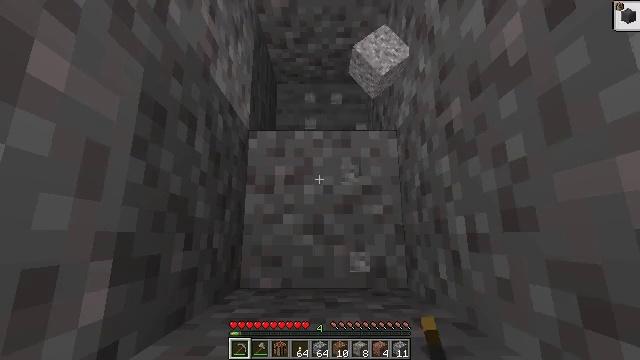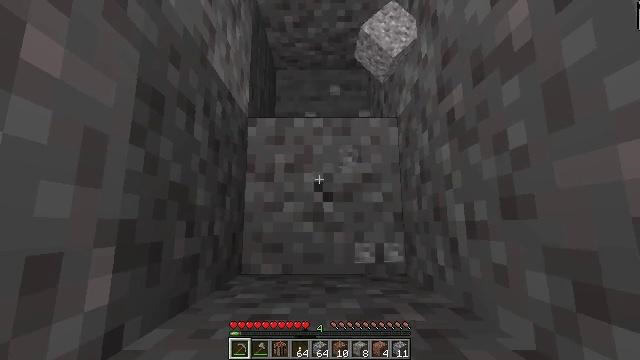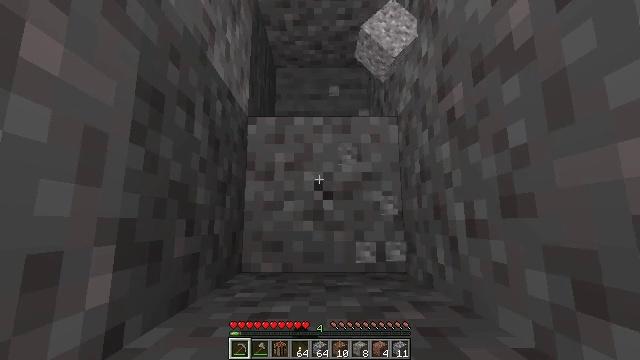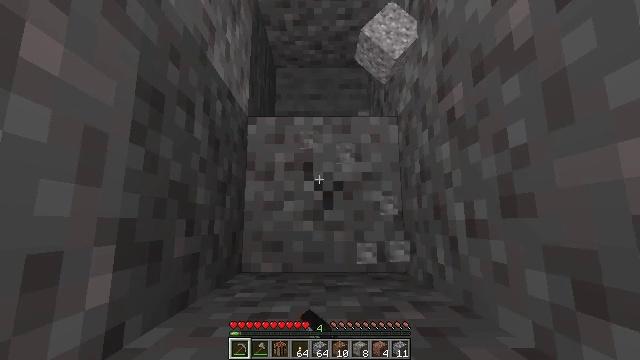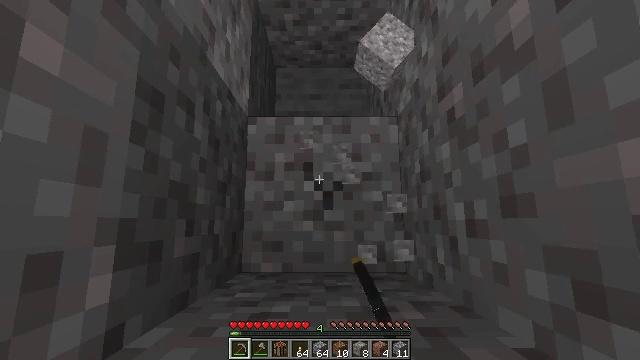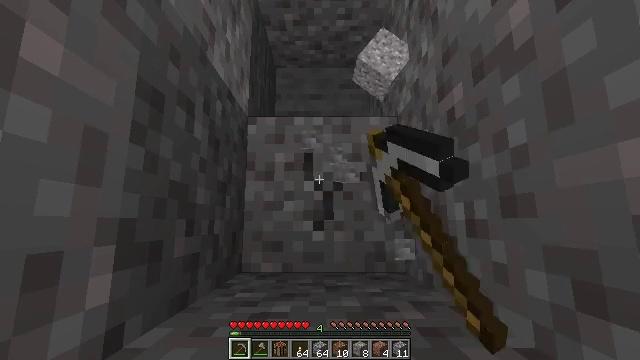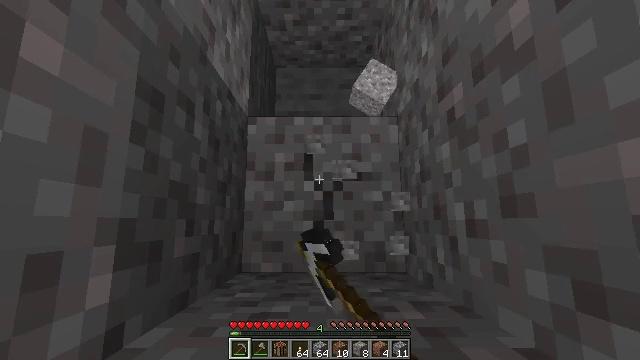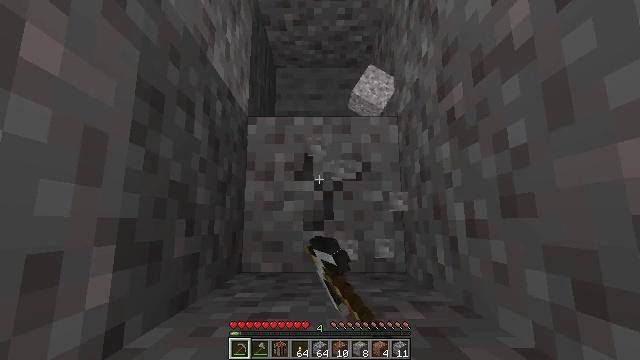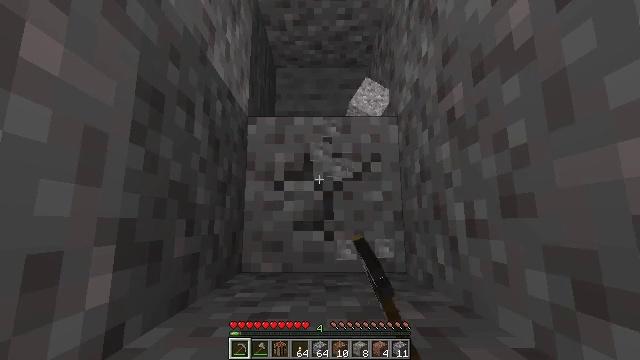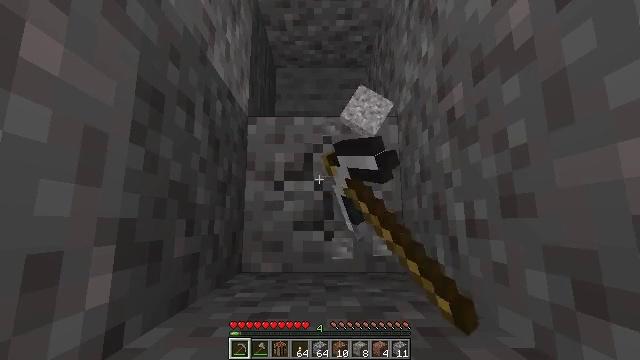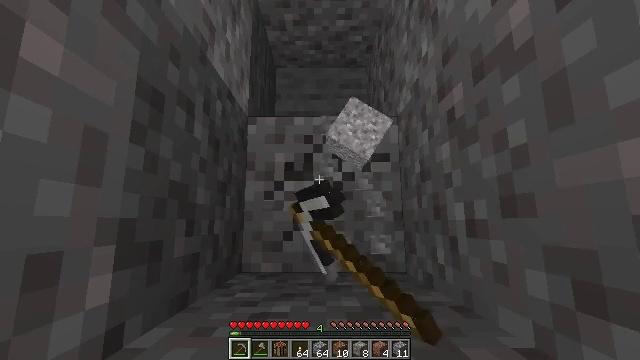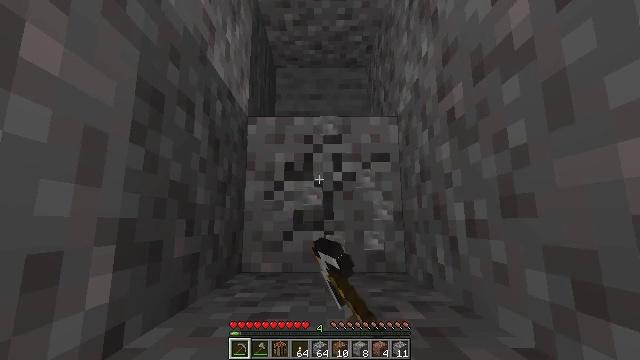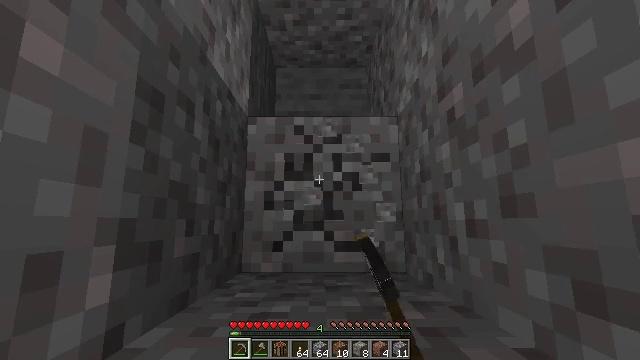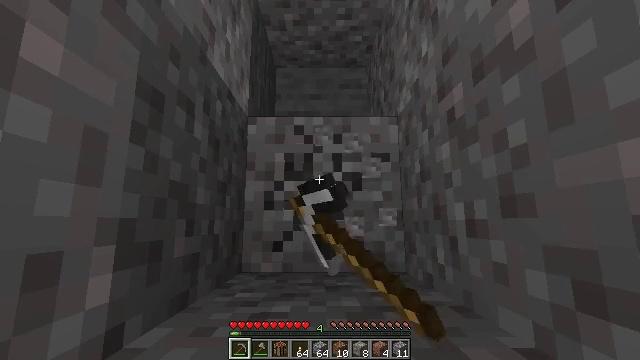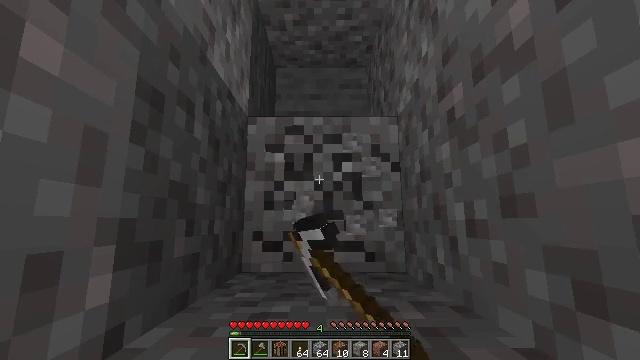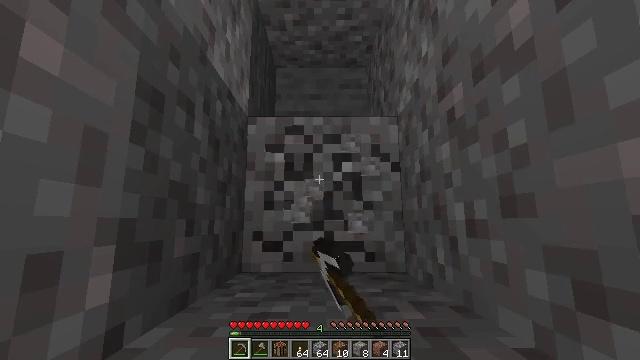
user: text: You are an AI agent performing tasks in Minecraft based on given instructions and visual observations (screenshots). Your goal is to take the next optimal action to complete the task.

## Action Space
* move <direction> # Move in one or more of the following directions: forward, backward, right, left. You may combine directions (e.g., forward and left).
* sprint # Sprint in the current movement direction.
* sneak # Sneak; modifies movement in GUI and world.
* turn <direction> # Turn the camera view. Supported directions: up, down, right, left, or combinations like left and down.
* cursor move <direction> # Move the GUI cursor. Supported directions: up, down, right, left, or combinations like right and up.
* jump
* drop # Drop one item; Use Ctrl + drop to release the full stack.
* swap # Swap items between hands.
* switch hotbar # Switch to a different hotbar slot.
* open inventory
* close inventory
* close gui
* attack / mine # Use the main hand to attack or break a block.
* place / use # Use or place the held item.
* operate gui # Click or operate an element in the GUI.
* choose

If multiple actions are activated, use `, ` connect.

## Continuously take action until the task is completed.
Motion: motion action
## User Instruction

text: Break the gravel block.
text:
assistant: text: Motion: turn down, attack / mine
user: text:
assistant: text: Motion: attack / mine
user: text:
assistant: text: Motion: attack / mine
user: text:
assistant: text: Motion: attack / mine
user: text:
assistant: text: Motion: attack / mine
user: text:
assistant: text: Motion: attack / mine
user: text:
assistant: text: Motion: attack / mine
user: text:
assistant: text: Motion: attack / mine
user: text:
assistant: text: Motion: attack / mine
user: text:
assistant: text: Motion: attack / mine
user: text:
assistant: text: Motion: attack / mine
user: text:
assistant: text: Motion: attack / mine
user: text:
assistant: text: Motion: attack / mine
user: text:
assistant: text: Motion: attack / mine
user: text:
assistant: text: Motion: attack / mine
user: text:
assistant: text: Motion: attack / mine
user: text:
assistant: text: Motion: attack / mine
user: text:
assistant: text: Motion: attack / mine
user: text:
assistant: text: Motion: attack / mine
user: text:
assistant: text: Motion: attack / mine
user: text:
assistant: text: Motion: turn up, attack / mine
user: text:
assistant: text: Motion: attack / mine